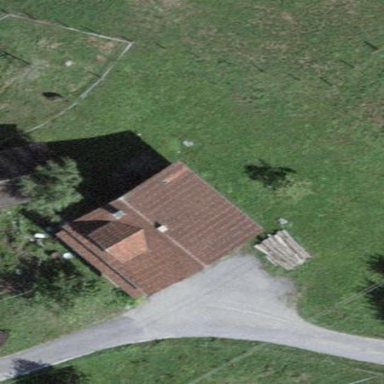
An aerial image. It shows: Simple house.